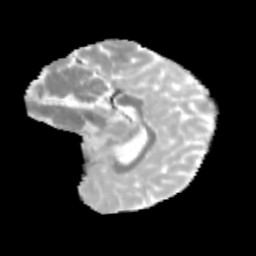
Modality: MD
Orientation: sagittal
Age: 12
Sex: female
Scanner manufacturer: siemens
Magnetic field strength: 3 T
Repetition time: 3.8 s
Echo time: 0.07 s